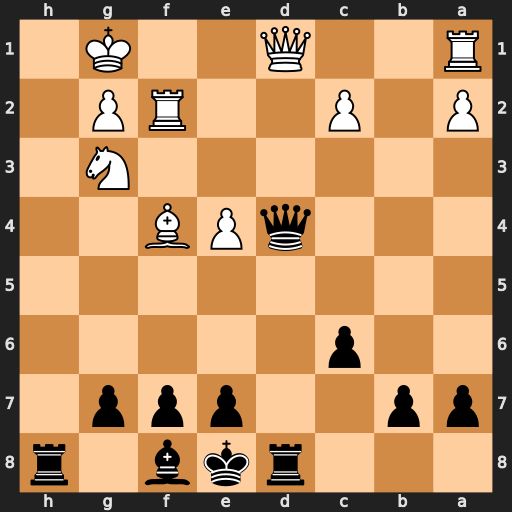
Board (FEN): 3rkb1r/pp2ppp1/2p5/8/3qPB2/6N1/P1P2RP1/R2Q2K1
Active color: b
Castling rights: k
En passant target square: -
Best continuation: Qxd1+ Rxd1 Rxd1+